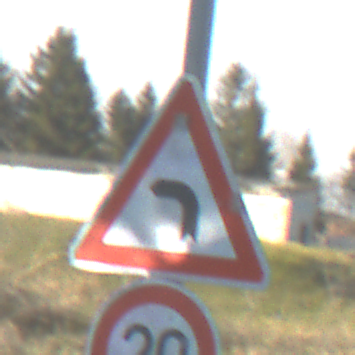
Verkehrszeichen: KurveLinks
Zusatzzeichen unten: Geschwindigkeit20
Umgebung: Outdoor, Nature
Tageszeit: MorningAfternoon
Wetter: Clear
Licht: Natural
Jahreszeit: NotSpecified
Kontrast: HighContrast